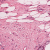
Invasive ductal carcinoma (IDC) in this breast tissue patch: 1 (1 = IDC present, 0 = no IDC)